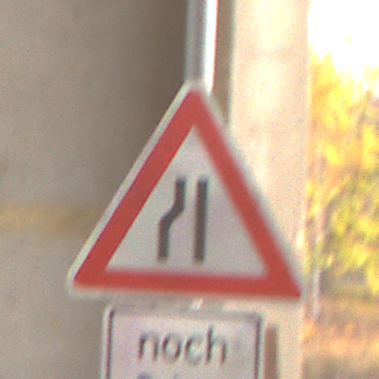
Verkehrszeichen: EinseitigVerengteFahrbahnLinks
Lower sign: LaengeEinerStrecke4
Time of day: SunriseSunset
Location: Roofed (Suburban)
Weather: Clear
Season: NotSpecified
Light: Natural